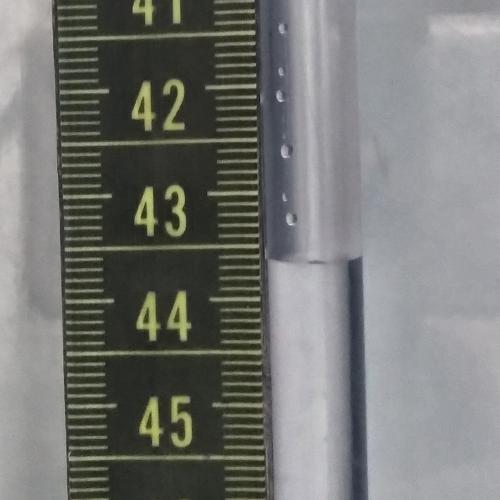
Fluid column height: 43.6 cm